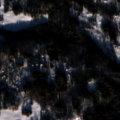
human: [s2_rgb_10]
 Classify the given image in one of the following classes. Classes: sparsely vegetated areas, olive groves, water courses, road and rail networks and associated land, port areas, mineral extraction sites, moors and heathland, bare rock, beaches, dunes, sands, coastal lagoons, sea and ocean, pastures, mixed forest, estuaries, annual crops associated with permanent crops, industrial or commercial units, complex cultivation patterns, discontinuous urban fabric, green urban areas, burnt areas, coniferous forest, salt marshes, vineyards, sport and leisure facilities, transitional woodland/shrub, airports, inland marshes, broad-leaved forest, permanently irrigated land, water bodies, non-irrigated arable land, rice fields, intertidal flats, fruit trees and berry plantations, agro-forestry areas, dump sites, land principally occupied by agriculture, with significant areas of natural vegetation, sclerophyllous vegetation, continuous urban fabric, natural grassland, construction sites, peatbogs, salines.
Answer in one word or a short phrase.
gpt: land principally occupied by agriculture, with significant areas of natural vegetation, mixed forest